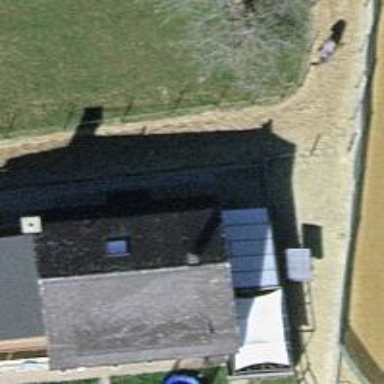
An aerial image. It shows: Building with gabled roof. The roof orientation is along the building's structure.